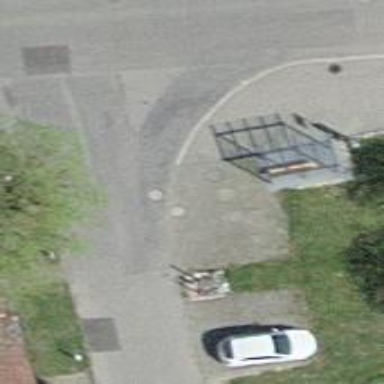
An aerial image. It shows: Public transport stop position.